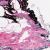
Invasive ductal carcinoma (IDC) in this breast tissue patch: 0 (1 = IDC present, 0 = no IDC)